Question: There is a bunch of 2x2 "floor/tiles" in a 3D-world with JOGL, they are projected into the camera and I want to know the cursor is hovering the tile or not.
I have a camera settings like this:
'''
glu.gluPerspective(90, 4.0/3.0, 1, 100);
glu.gluLookAt(-2f, 8f, -2f, 0f, 0f, 0f, 0f, 1f, 0f);
'''
and there are some tiles or blocks on the y=0 pane like this
'''
gl.glPushMatrix();
{
// Camera settings (same as above)
glu.gluPerspective(90, 4.0/3.0, 1, 100);
glu.gluLookAt(-2f, 8f, -2f, 0f, 0f, 0f, 0f, 1f, 0f);
// Draw the tiles
gl.glPushMatrix();
{
gl.glBegin(GL2.GL_POLYGON);
{
// a bunch of translated and textured
// (1,0,1) (1,0,-1) (-1,0,-1) (-1,0,1)
// rectangle here,
}
gl.glEnd();
}
gl.glPopMatrix();
}
gl.glPopMatrix();
'''
I am new in 3D and I am only familiar with Java Graphics2D. Intersection of 2D rectangle and cursor is just a few easy comparison, but it seems to be a lot more complicated in 3D. I am looking for some Maths or library to do this.
Or if there is a method to get the 4 point of the final pixels on the screen, Maybe I would like to do java.awt.Shape contain() and check it intersects or not.
The result will be like this:

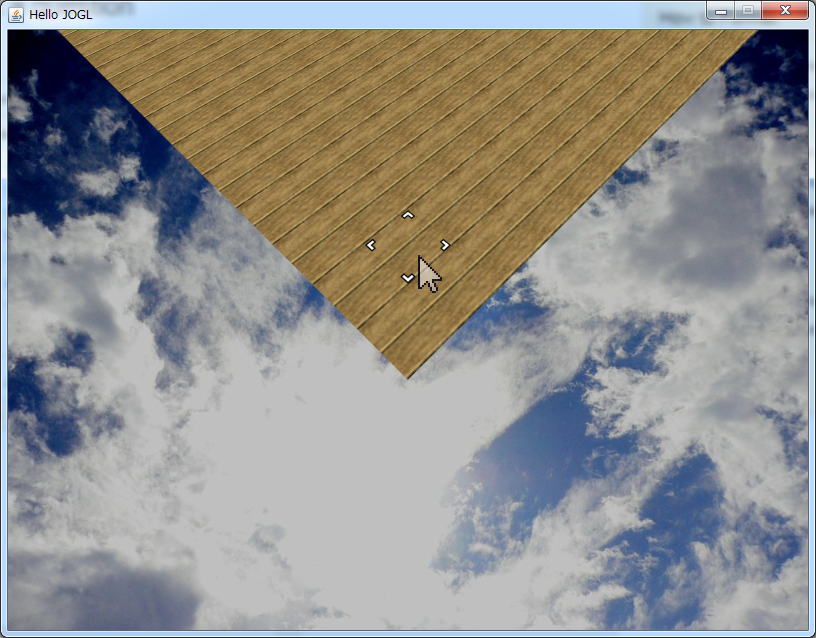
Answer: Maybe the simplest solution is using the gluProject(); to get the screen coordinate, and using java.awt.geom.Path2D to check the mouse coordinate is in the area or not.
Here is a simple sample code:
'''
// do inside the matrix stack? of rendering rectangles to get the right matrix we want
float[][] FinalCoordinate = new float[4][4];
float[] ModelView = new float[16];
float[] Projection = new float[16];
gl.glGetFloatv(GL2.GL_MODELVIEW_MATRIX,ModelView,0);
gl.glGetFloatv(GL2.GL_PROJECTION_MATRIX,Projection,0);
for(int x = 0; x < 4; x++)
{
glu.gluProject(Vertex[x][0],0f,Vertex[x][2],ModelView,0,Projection,0,new int[]{0,0,800,600},0,FinalCoordinate[x],0);;
}
'''
after getting four points of the final coorindates, use Path2D to check the intersection:
'''
Path2D p = new Path2D.Float();
p.moveTo(FinalCoordinate[0][0],FinalCoordinate[0][1]);
for(int x = 1;x<4;k++)
{
p.lineTo(fc[x][0],fc[x][1]);
}
p.closePath();
boolean Result = p.contains(MouseX, MouseY);
'''
thats it! Thanks those suggestions and links :)